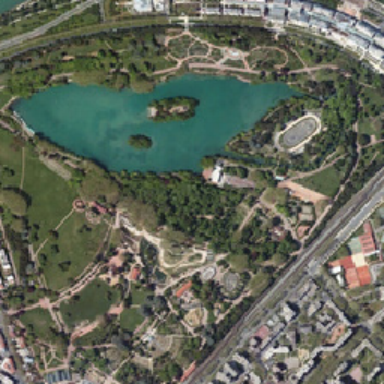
Many buildings on the ground .